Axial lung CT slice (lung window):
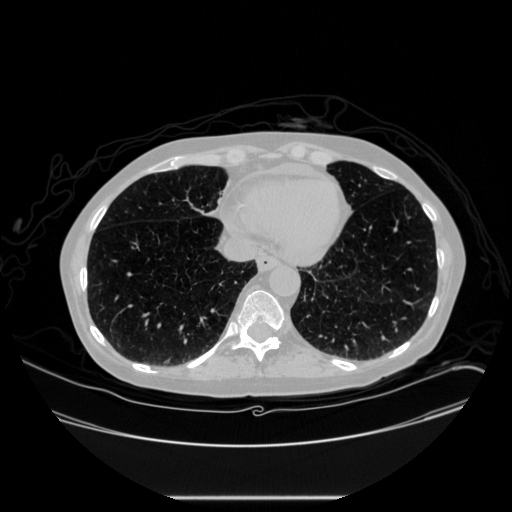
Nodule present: no